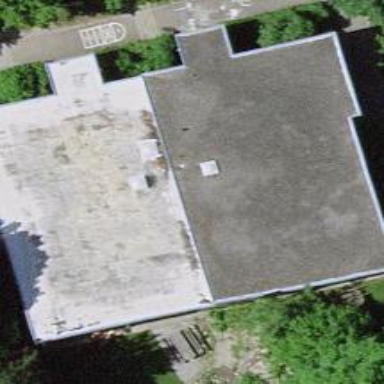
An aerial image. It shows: Kindergarten.